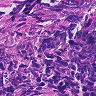
Metastatic tissue present: no